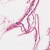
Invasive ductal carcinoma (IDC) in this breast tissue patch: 0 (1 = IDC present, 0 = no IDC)